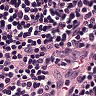
Metastatic tissue present: no